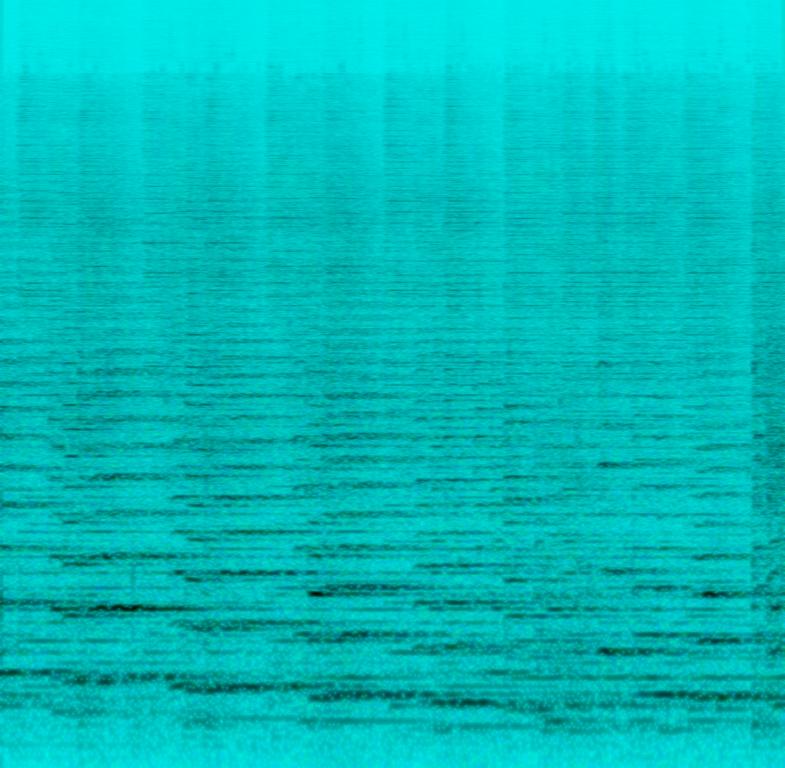
This music is instrumental. The tempo is fast with a spirited cello and harpsichord accompaniment. The music is lively, intense, rich, complex , exquisite and engaging. This music a Western Classical.